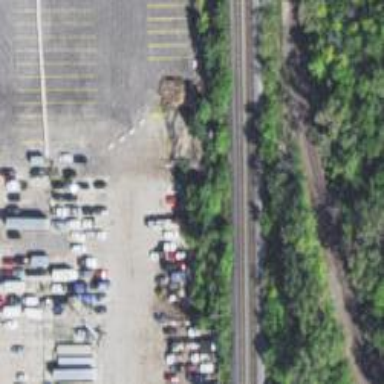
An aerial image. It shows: Disused railway siding.